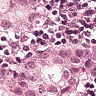
Metastatic tissue present: yes